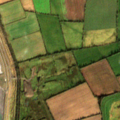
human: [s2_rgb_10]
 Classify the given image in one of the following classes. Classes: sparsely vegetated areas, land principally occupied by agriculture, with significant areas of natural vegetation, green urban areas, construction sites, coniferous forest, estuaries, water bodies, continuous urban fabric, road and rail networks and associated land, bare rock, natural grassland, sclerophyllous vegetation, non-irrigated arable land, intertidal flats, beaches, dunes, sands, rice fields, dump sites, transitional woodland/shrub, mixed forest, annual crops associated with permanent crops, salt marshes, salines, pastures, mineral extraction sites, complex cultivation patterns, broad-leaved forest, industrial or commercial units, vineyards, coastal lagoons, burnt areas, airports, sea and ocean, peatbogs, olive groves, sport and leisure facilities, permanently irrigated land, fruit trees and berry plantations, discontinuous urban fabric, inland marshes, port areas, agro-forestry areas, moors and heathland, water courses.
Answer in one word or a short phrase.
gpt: dump sites, sport and leisure facilities, non-irrigated arable land, pastures, land principally occupied by agriculture, with significant areas of natural vegetation